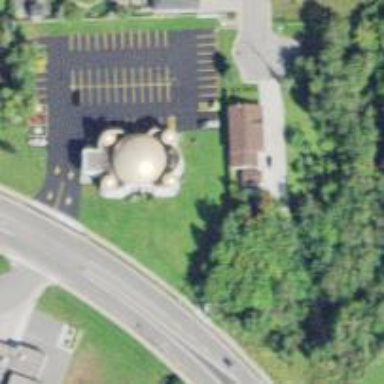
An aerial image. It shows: Building serving as place of worship.